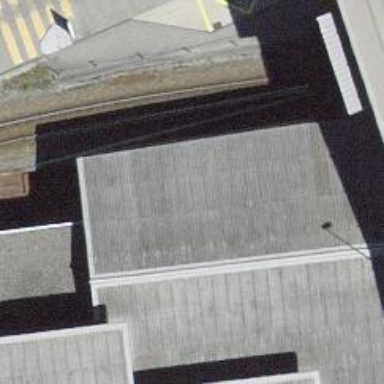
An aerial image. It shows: Narrow-gauge railway tunnel with electrified contact line. It is part of yard service.